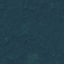
Land use / land cover class: Forest